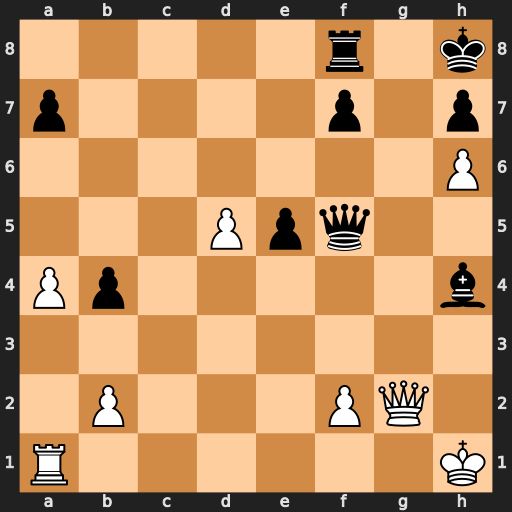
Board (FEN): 5r1k/p4p1p/7P/3Ppq2/Pp5b/8/1P3PQ1/R6K
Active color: w
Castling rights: -
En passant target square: -
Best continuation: Qg7#